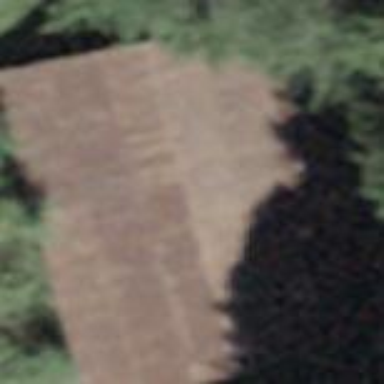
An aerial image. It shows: Cabin is depicted in the image.